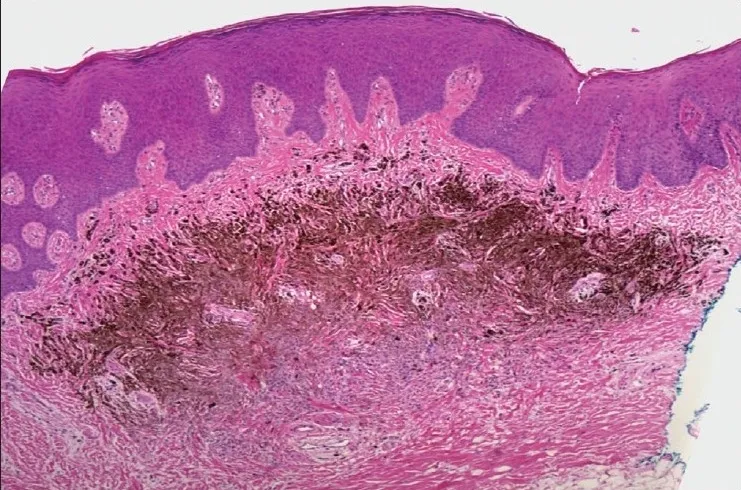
Dome-shaped tumor mass of the connective tissue separated from the surface epithelium by a band of collagen. The pigmented tumor is poorly circumscribed. H&E stain, 40x magnification.
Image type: pathology (h&e)